Interaction volume radius: 10 \u00c5
Interaction volume height: 20 \u00c5
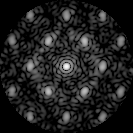
Disorder parameter: 0.4211